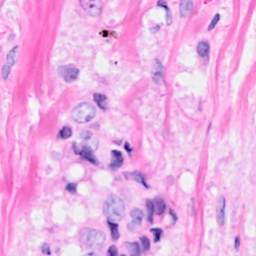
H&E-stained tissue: Breast